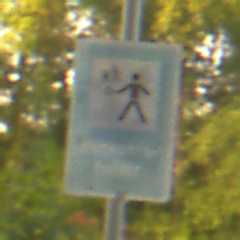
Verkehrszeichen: Verkehrshelfer
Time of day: SunriseSunset
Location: Outdoor (RoadRail)
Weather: Clear
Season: NotSpecified
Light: Natural